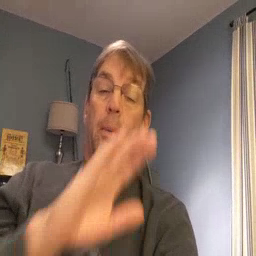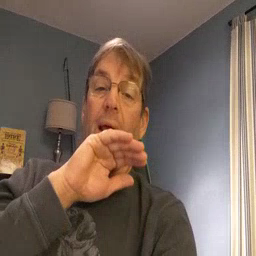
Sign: pig